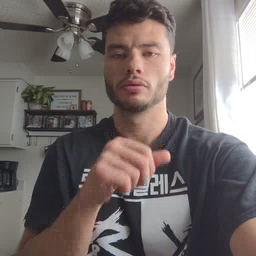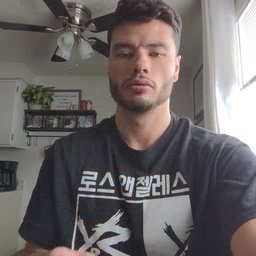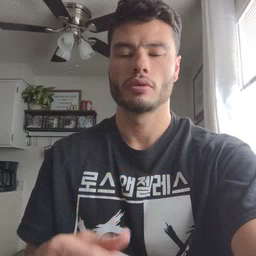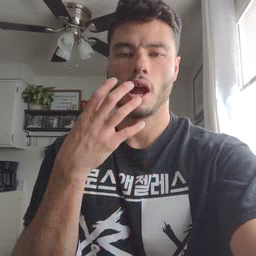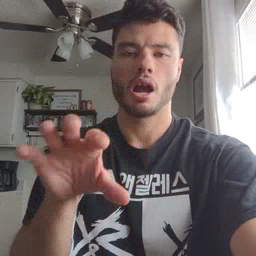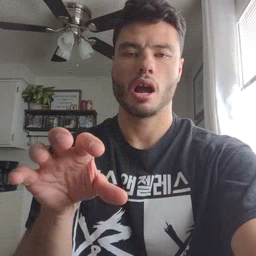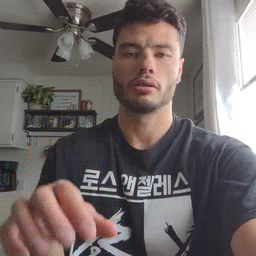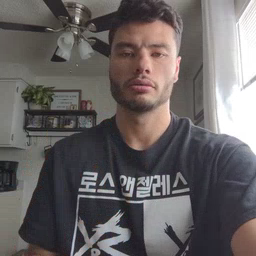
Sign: hot